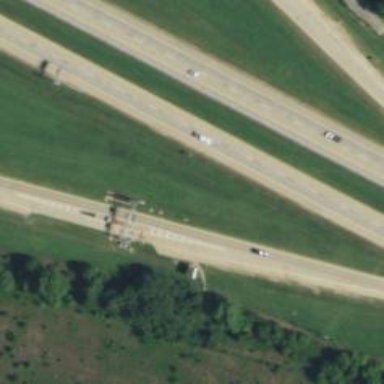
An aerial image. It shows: Toll gantry on the road.